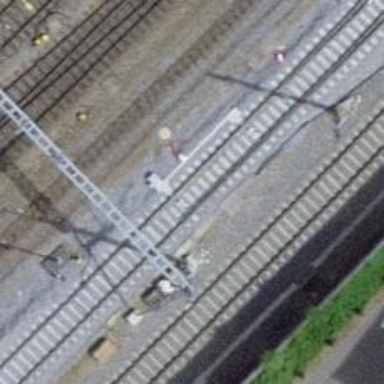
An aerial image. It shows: Railway track with contact line for electrification.